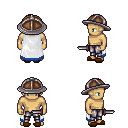
a pixel art fantasy rpg character, male body template, human, tanned skin, white trimmed cape, metal pants, dark blonde long mohawk hairstyle, chain helm, brown slippers, dagger, four views (front, back, left, right), 2x2 character sprite sheet, small pixel art, hard edges, no anti-aliasing